Question: I'm running an AJAX enabled site that caters for HTML4 hash and HTML5 pushstate().
I've just migrated to an AWS EC2 instance (linux server running apache) and both site are running fine.
The only issue I've experienced is when I refresh a HTML4 hash page the correct page shows.
However when I refresh a HTML5 page like <URL> I get the following error message:

It appears that apache is trying to go into the folder 'converstations' rather then just call the site 'index.php' which then using jquery to load the correct page.
Can anyone advise what might be the issue here. I'm assuming its a httpd.conf settings.
thx
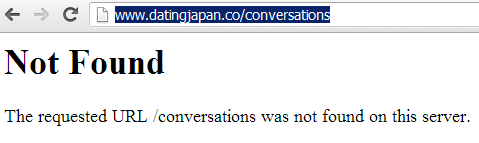
Answer: If you're trying to use an 'index.php' file as some type of bootstrap you might want to try this in your '.htaccess' file:
'''
<IfModule mod_rewrite.c>
RewriteEngine on
RewriteCond %{HTTP_HOST} !^(www\.).+$ [NC]
RewriteRule ^(.*)$ http://www.%1/$1 [R=301,L]
RewriteCond %{REQUEST_FILENAME} !-f
RewriteCond %{REQUEST_FILENAME} !-d
RewriteCond %{REQUEST_FILENAME} !-l
RewriteRule ^(.*)$ index.php?/$1 [L]
</IfModule>
'''
Basically this will redirect all request from non-www to www and then if its not a file or a directory it will forward the request to the 'index.php' file.